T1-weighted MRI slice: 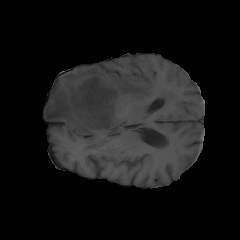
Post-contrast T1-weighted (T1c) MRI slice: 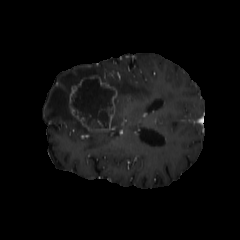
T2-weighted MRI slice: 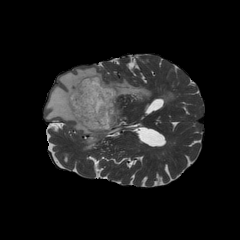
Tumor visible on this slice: yes